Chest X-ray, AP view. Patient: 60 years old, sex F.
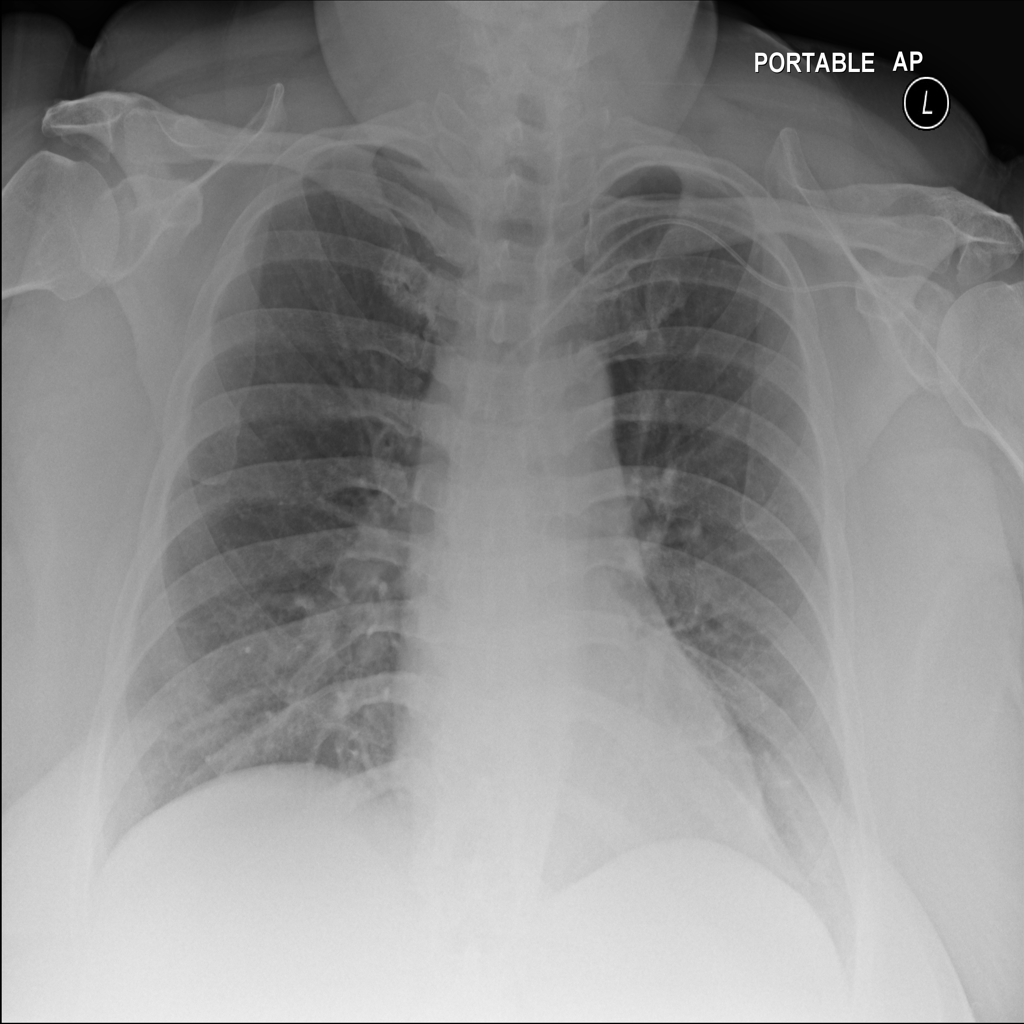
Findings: No Finding